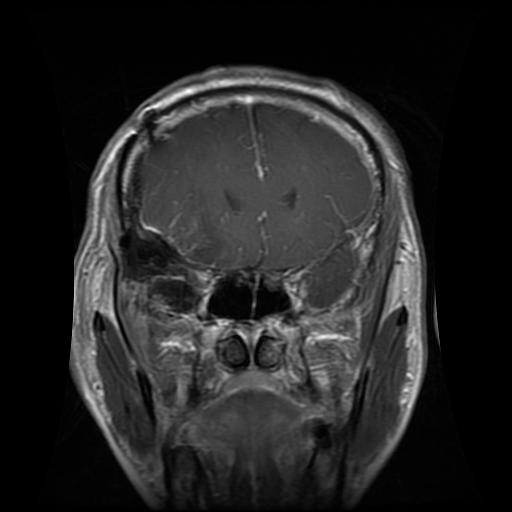
Label: glioma